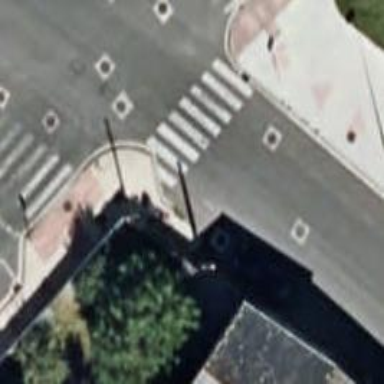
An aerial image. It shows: Uncontrolled crossing on the road.